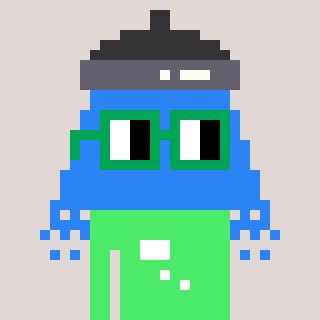
a pixel art character with square green glasses, a shower-shaped head and a teal-colored body on a warm background